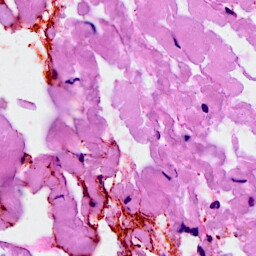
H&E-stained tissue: Breast